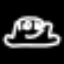
Label: frog